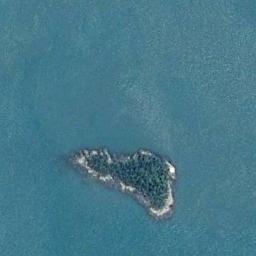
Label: island